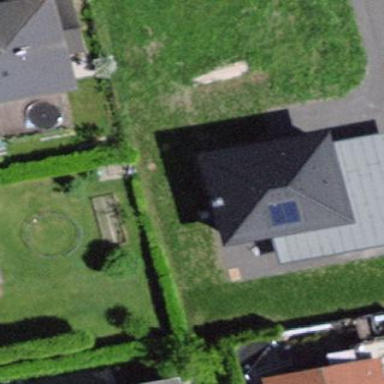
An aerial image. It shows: Residential building.